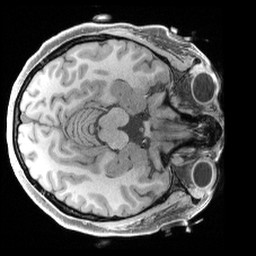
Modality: T1w
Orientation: axial
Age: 21
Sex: female
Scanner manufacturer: siemens
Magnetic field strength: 3 T
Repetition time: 2.4 s
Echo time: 0.00241 s